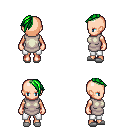
a pixel art fantasy rpg character, female body template, human, light skin, white tunic, white pants, green long mohawk hairstyle, white slippers, four views (front, back, left, right), 2x2 character sprite sheet, small pixel art, hard edges, no anti-aliasing